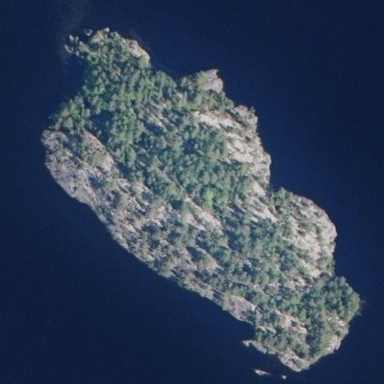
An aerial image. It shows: Island covered with woodland.